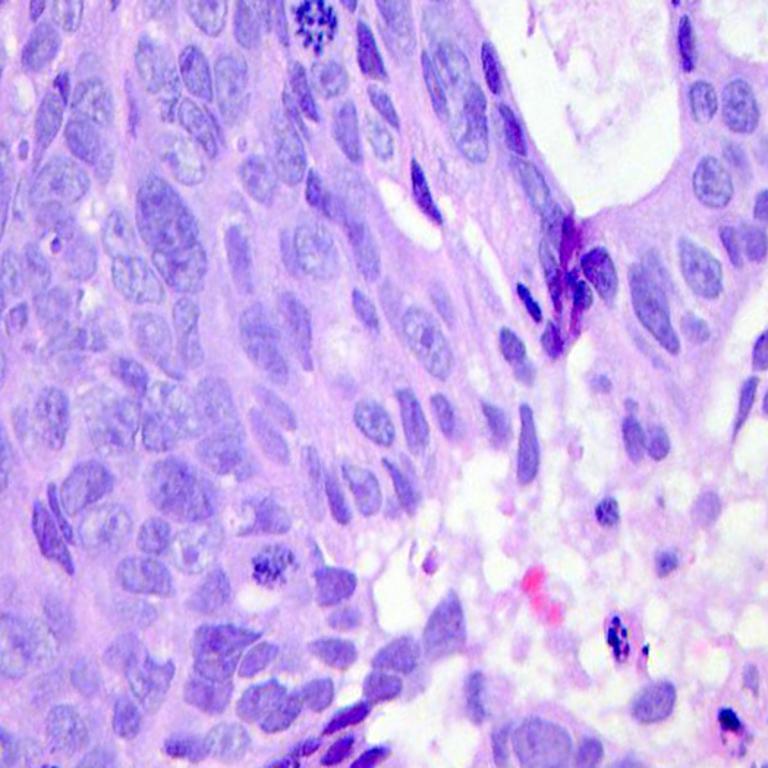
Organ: colon
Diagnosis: adenocarcinomas